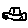
Label: car